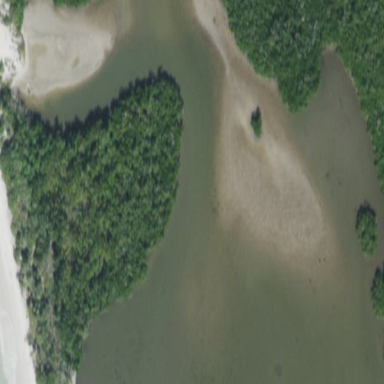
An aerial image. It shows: Beautiful mangrove wetland area.